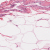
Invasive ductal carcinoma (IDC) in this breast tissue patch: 0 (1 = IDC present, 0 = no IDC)